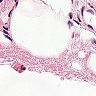
Metastatic tissue present: no